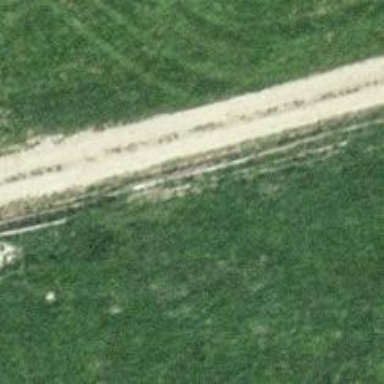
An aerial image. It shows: Track with grade2 tracktype.